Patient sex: M
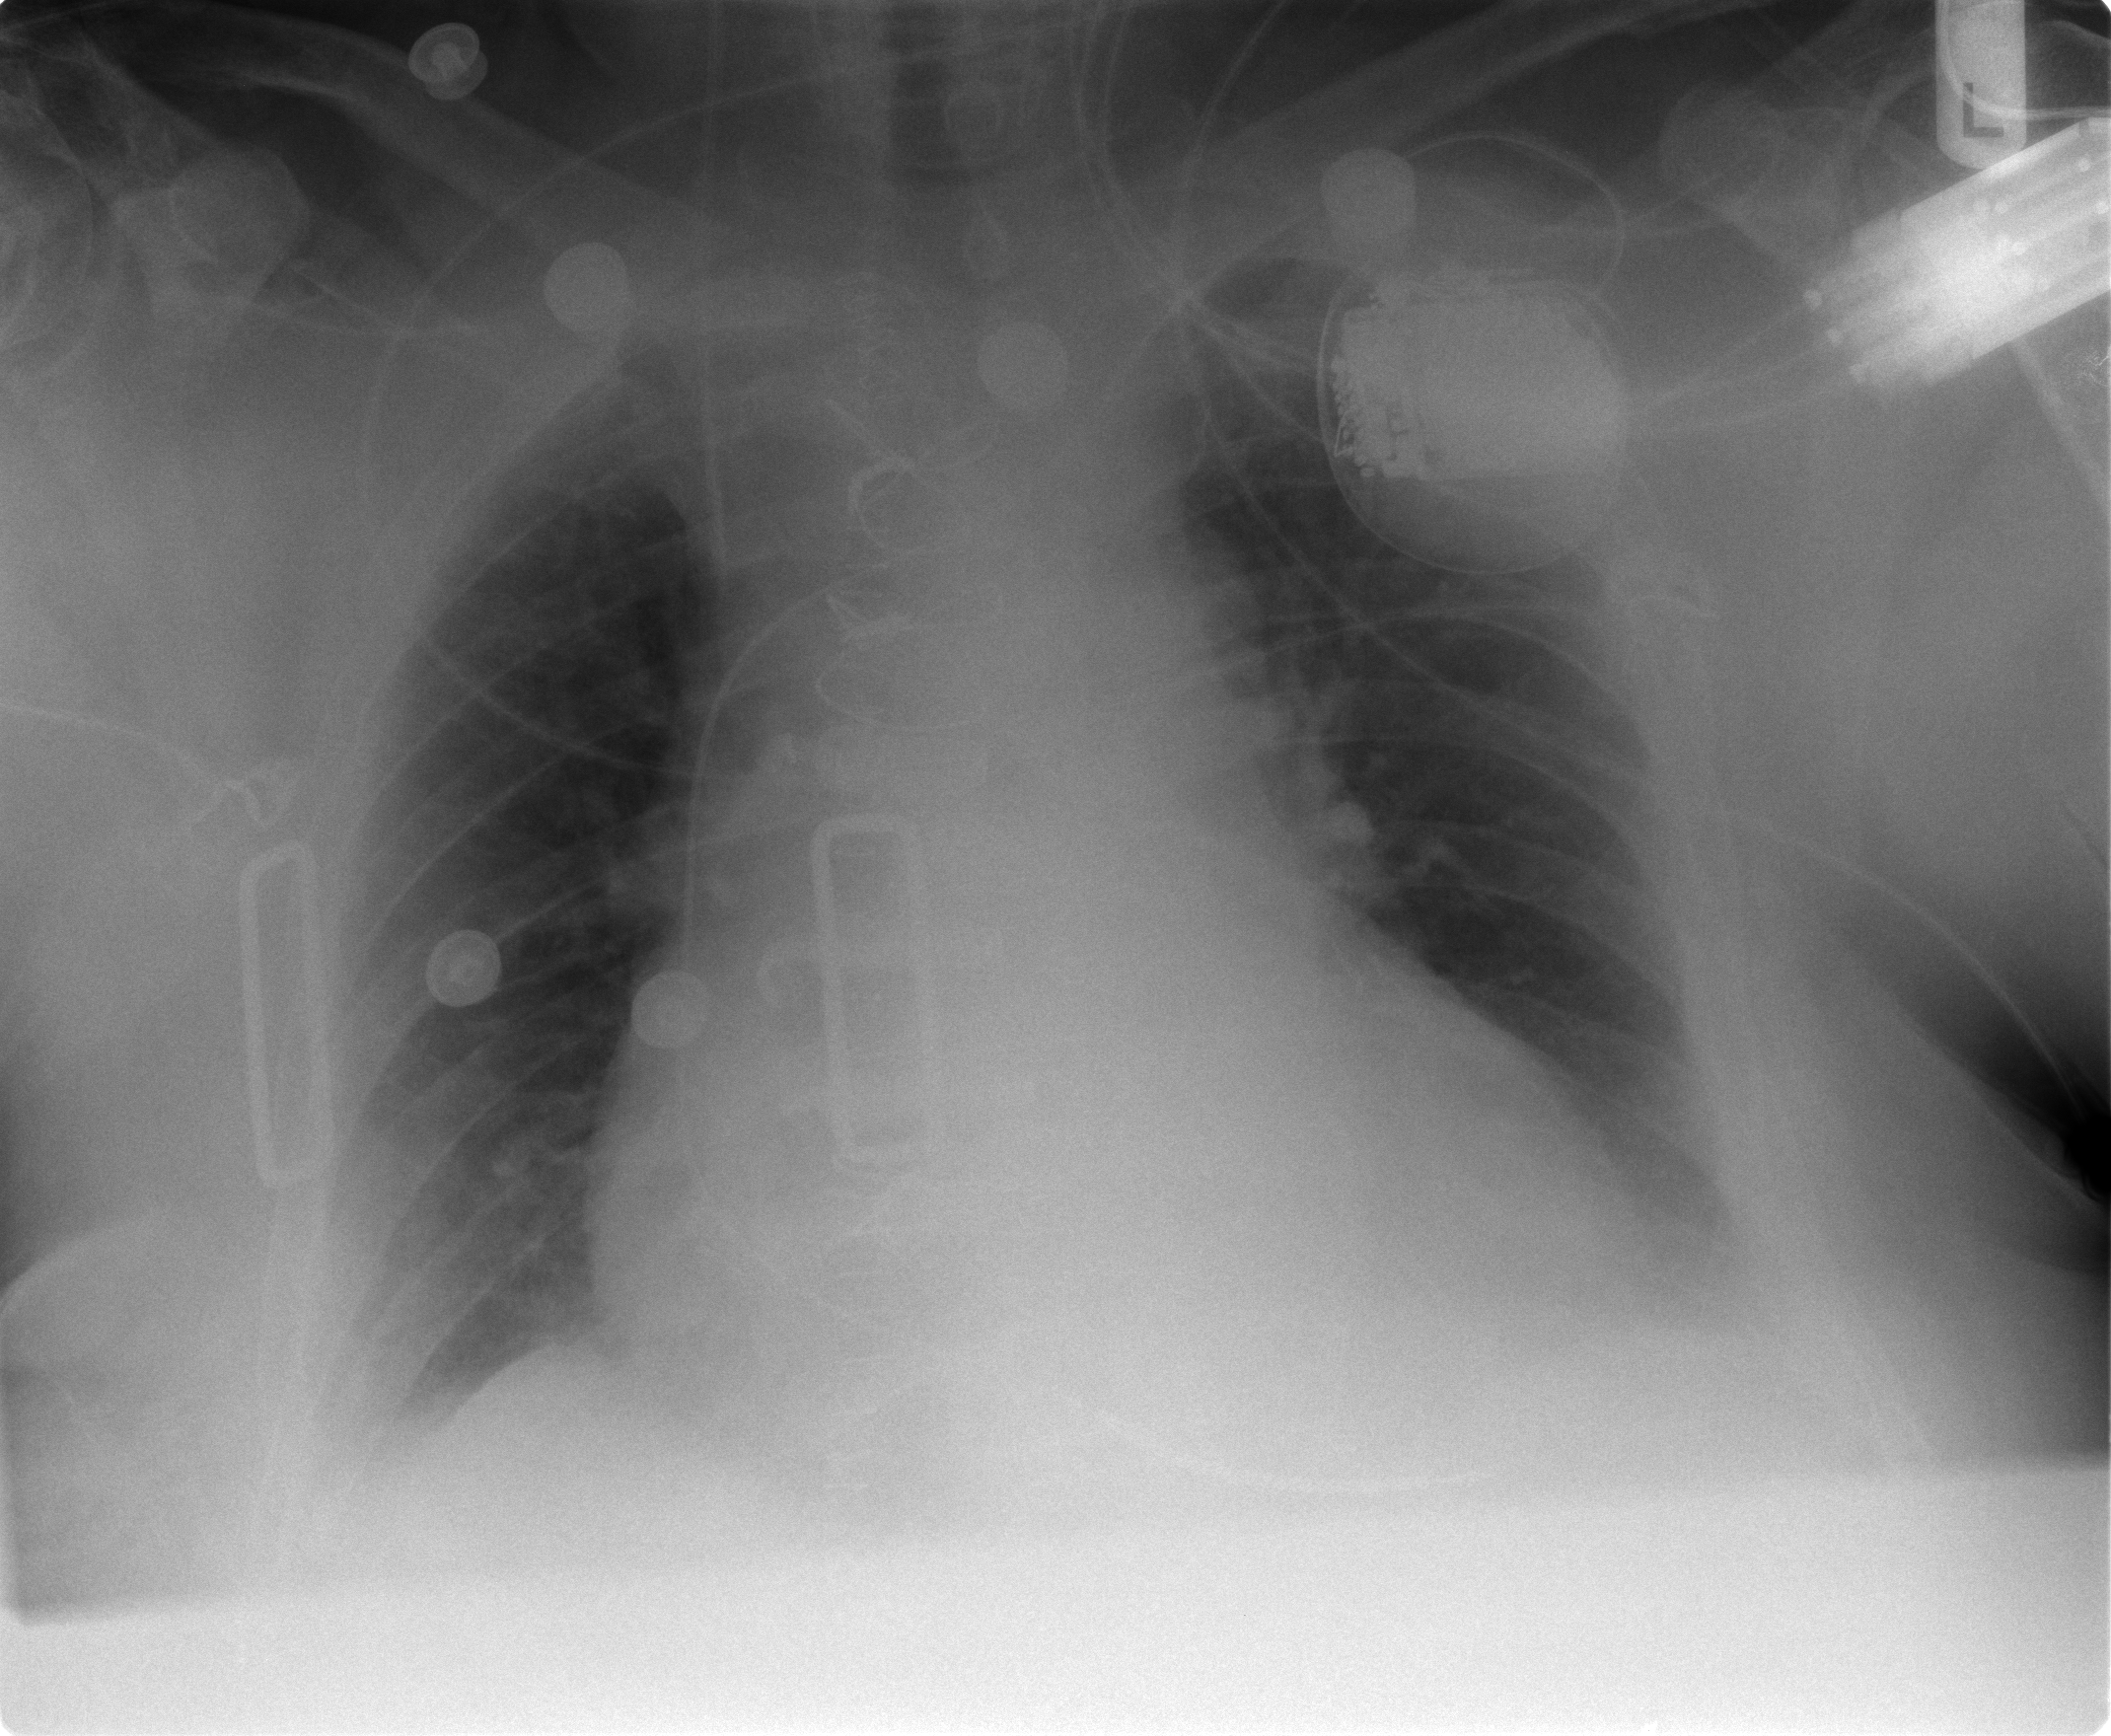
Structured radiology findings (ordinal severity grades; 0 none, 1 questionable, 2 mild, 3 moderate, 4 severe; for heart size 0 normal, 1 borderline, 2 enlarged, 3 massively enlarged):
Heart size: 2
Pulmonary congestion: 0
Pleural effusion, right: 0
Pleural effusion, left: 2
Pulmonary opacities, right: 0
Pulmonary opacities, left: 0
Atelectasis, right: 0
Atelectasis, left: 0